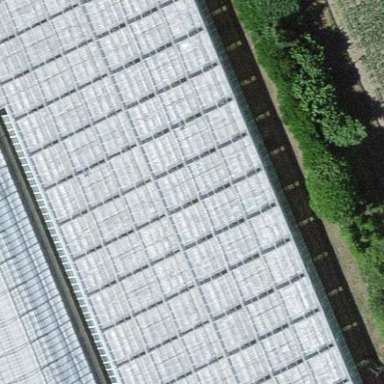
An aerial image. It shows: Greenhouse.